Field crop: maize
Growth stage: 1
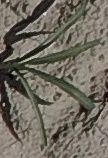
Species: sorghum